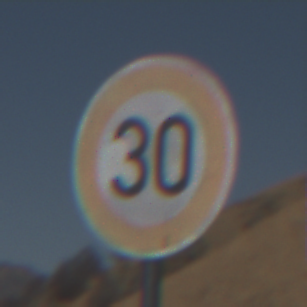
Verkehrszeichen: Geschwindigkeit30
Umgebung: Outdoor, Nature
Tageszeit: Midday
Wetter: Clear
Licht: Natural
Jahreszeit: NotSpecified
Kontrast: HighContrast